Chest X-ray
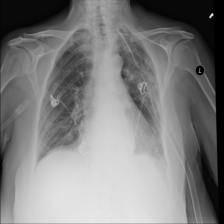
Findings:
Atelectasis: negative
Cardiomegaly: negative
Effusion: negative
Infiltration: negative
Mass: negative
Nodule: negative
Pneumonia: negative
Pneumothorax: negative
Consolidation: negative
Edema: negative
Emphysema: negative
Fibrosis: negative
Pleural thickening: negative
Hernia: negative